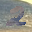
Label: 2